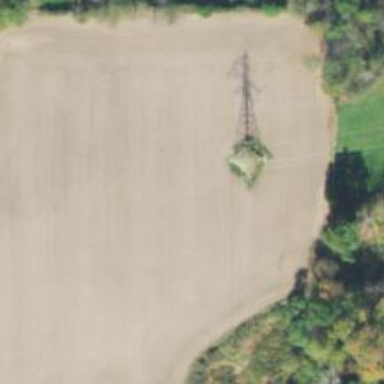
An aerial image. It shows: Lattice structure tower.